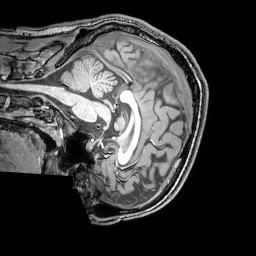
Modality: T1w
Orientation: sagittal
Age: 22
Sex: male
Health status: healthy
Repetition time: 0.081 s
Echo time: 0.037 s